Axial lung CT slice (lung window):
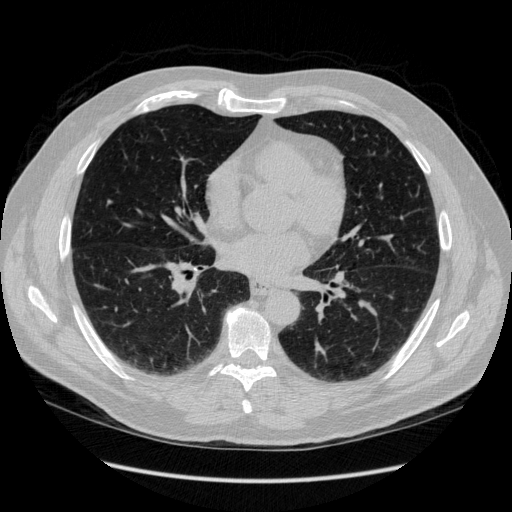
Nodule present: no